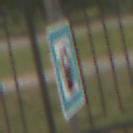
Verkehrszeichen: LadestationFuerElektrofahrzeuge
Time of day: MorningAfternoon
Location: Outdoor (Urban)
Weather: Overcast
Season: NotSpecified
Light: Natural